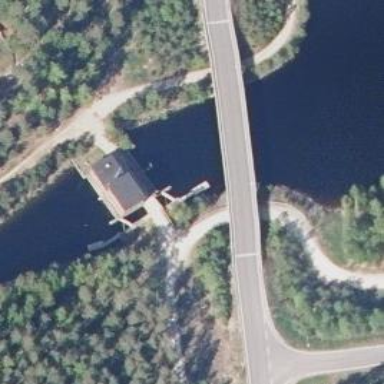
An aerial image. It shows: Lock gate on waterway.